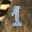
Label: 1